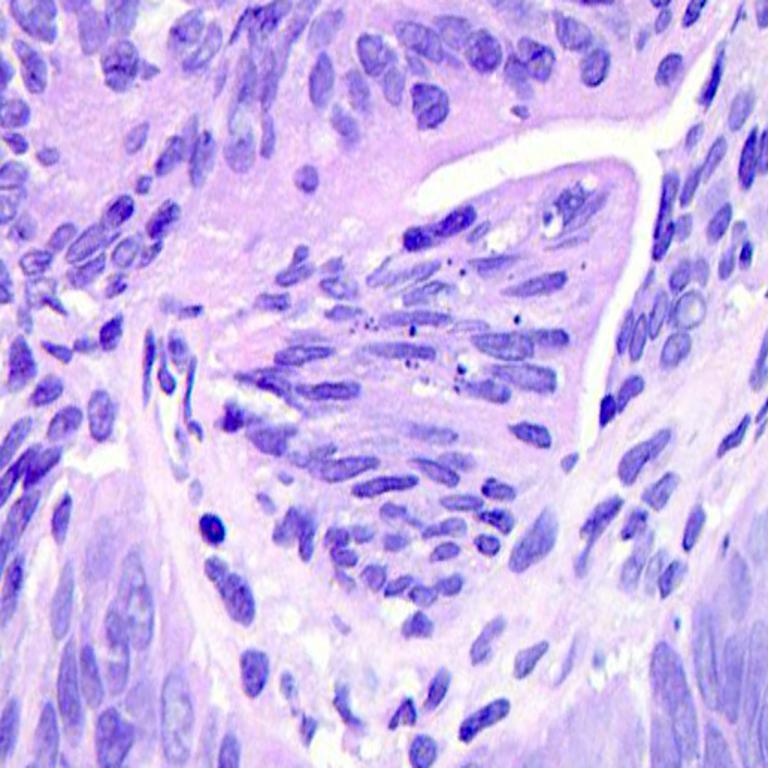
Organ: colon
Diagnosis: adenocarcinomas